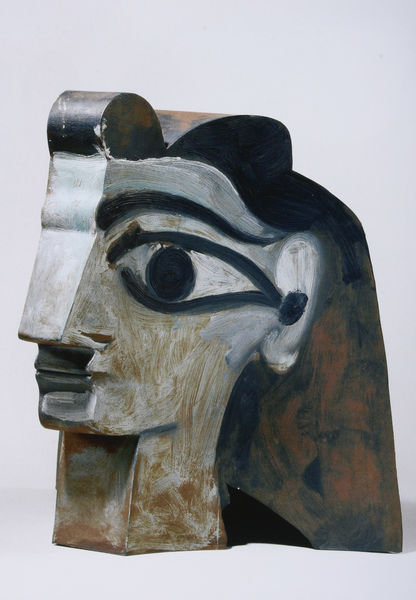
Titel: Tête de femme, Frauenkopf
Künstler: Pablo Picasso
Institution: Privatsammlung
Schlagwörter: blau, haut, kopf, schatten, weiß, kubismus, kubistisch, mädchen, braun, frau, frisur, geschwungen, grau, haar, hell, holz, licht, mund, nase, ohr, ohrring, profil, schwarz, stirn, augen, gesicht, haupt, bild, hals, porträt, auge, figur, haare, kinn, lippe, lippen, ohren, schminke, keramik, skulptur, statue, ton, weib, zeitgenössisch, metall, bronze, plastik, face, augenbraue, wimpern, surreal, surrealismus, bemalt, foto, fotografie, photographie, eckig, groß, pupille, braue, iris, picasso, ohring, bemalung, geliebte, objekt, antikisch, tolle, ägyptisch, ägypten, tülle, schopf, holzskulptur, schwraz, bemal, frauenkopf, pablo, wimper, pablo picasso, fernand, augenbrauhe